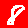
Digit: 8